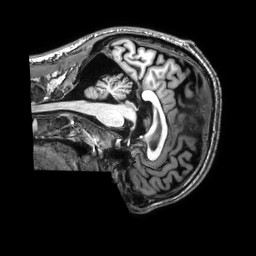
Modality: T1w
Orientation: sagittal
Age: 41
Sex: male
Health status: healthy
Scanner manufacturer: philips
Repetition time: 0.009 s
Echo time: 0.004 s